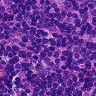
Metastatic tissue present: no